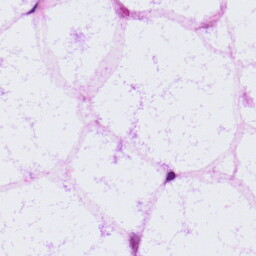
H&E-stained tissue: LymphNode